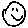
Label: smiley face